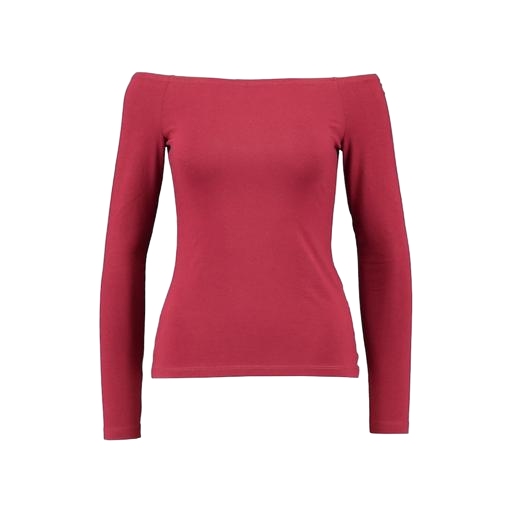
long-sleeve top, shoulder l/s top, long-sleeve t-shirt only macy, white background